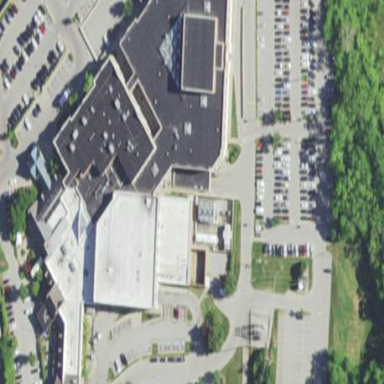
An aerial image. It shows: Healthcare facility identified as hospital.